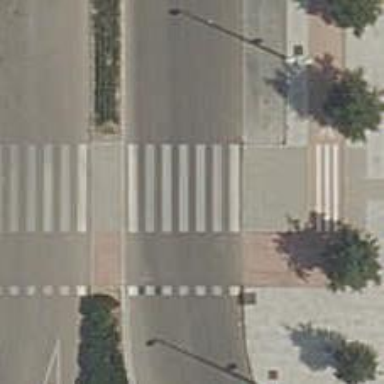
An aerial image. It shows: Uncontrolled crossing on the road.